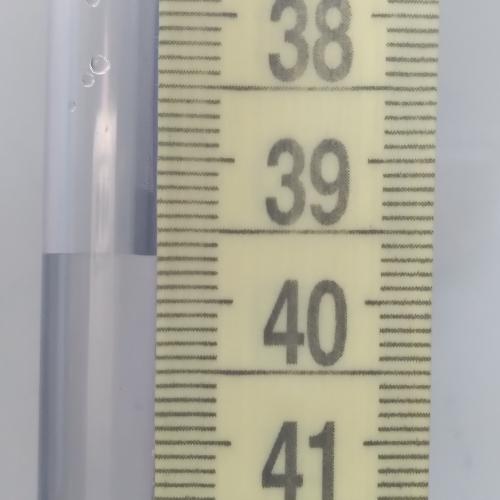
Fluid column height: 39.7 cm